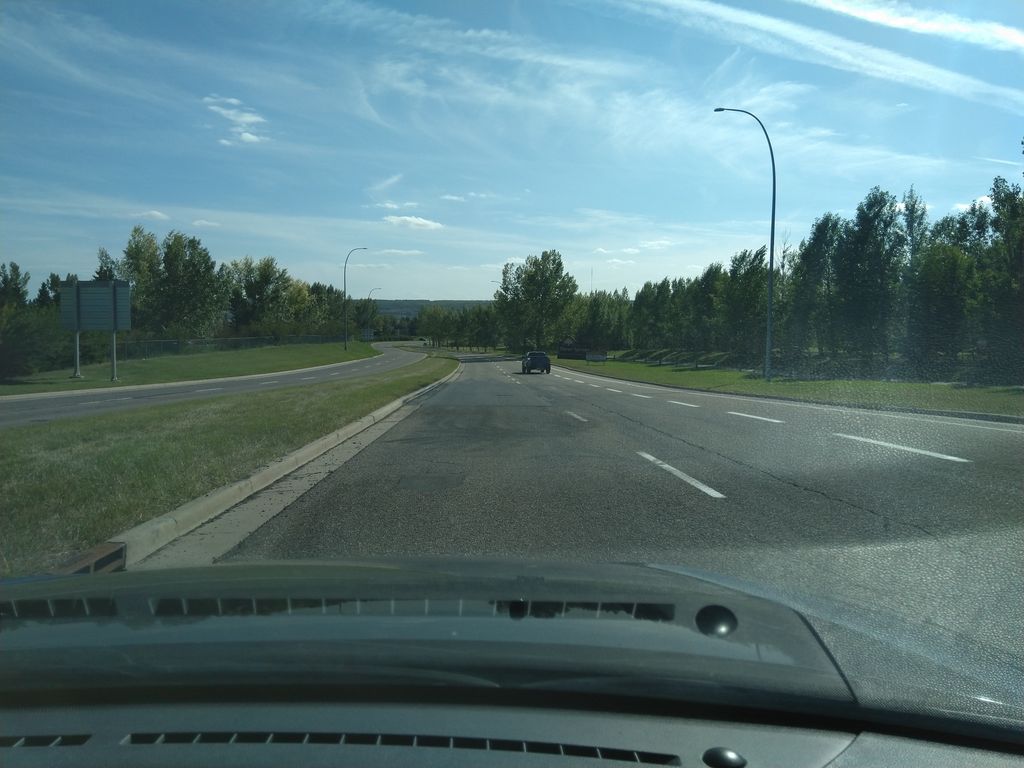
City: calgary